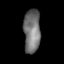
Tissue: skin
Cell type: Fibroblasts
Senescence score: 0.6794
Nuclear area (px): 713
Mean DAPI intensity: 114.513